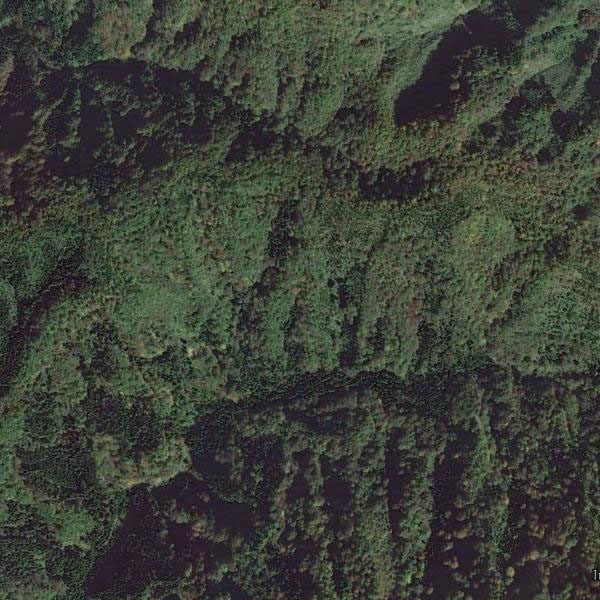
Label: Forest